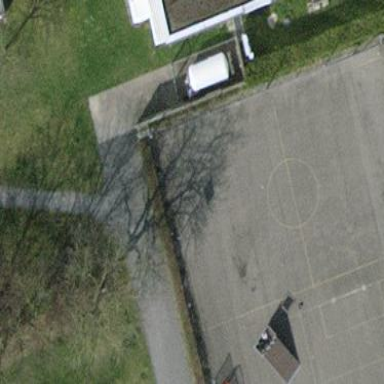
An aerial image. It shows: Basketball court on pitch.